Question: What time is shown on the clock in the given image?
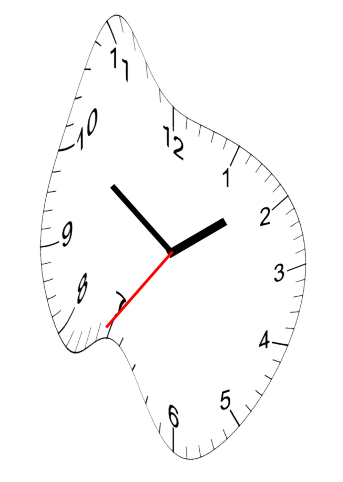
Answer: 01:50:36